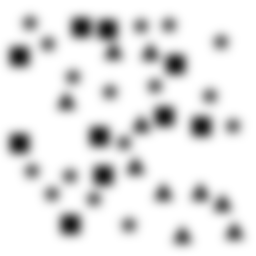
Squares: 10
Triangles: 10
Stars: 16
Total shapes: 36